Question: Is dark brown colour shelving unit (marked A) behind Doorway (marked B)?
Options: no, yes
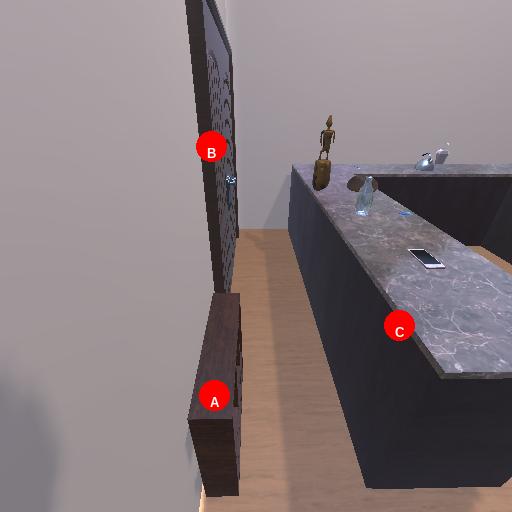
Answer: no